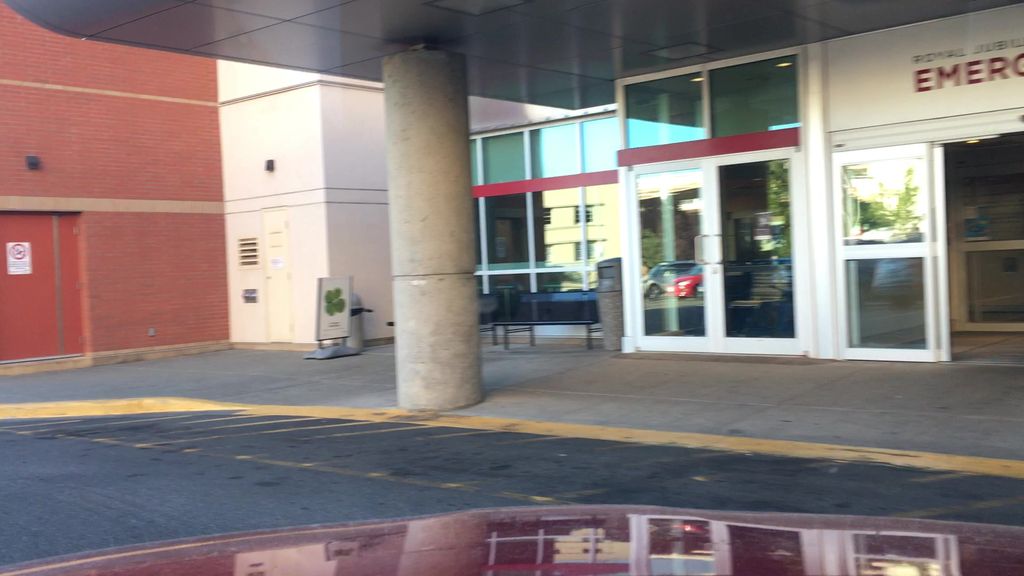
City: victoria